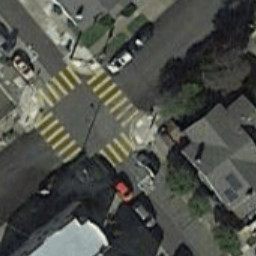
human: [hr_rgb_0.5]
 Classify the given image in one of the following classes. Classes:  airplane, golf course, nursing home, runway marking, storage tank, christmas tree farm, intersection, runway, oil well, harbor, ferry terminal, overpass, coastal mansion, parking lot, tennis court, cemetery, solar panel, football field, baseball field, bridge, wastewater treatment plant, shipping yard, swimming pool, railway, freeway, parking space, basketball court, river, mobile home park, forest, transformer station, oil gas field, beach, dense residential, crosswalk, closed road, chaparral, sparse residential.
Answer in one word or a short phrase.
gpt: crosswalk